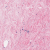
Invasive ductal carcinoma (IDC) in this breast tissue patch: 0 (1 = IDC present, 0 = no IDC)